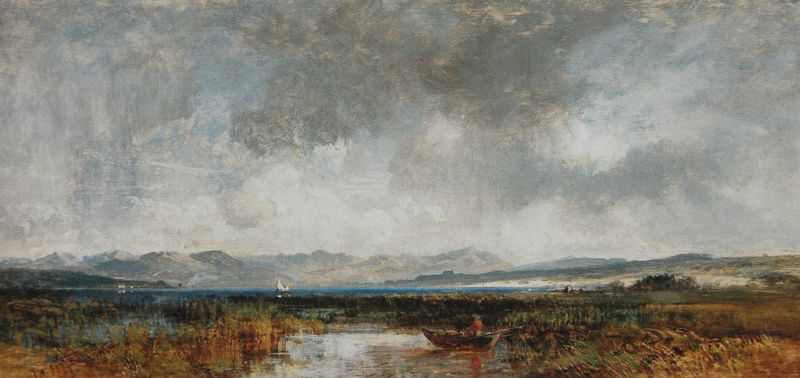
Titel: Der Ammersee mit dem Blick auf das Gebirge
Künstler: Eduard d.Ä. Schleich
Standort: München
Institution: Neue Pinakothek
Schlagwörter: berg, blau, dunkel, gemälde, gewitter, himmel, mann, meer, schatten, wasser, weiß, wolken, aquarell, fluss, gelb, grün, impressionismus, landschaft, ocker, sand, see, ufer, braun, grau, hell, hintergrund, hut, licht, männer, orange, schwarz, gebäude, gras, haus, rot, wiese, wolke, beige, malerei, mensch, spitze, weit, bild, holland, niederlande, spiegel, öl, ferne, gräser, halme, horizont, häuser, hügel, natur, schilf, spiegelung, weite, wind, gewässer, sonne, wiesen, figur, realismus, person, pflanzen, england, traurig, boot, boote, kahn, paddel, ruder, weiher, küste, schiff, schiffe, segel, segelboot, strand, ruhe, düster, perspektive, fischer, schiffer, segelschiff, abstrakt, aplen, berge, gebirge, gipfel, leere, bergkette, dunst, nebel, landschaftsmalerei, idylle, van gogh, stille, friedrich, romantik, querformat, sturm, turner, unwetter, wetter, könig, ruderboot, ruderer, rudern, finster, stimmung, langweilig, reflexion, segler, regen, bayern, heimat, fischerboot, kanu, alpen, seen, bewölkung, moos, schweiz, angel, sumpf, ölmalerei, marsch, pinselstrich, fisch, landschaftsbild, moor, bran, bodensee, torf, horizontal, seegras, seelandschaft, angler, angeln, voralpen, pastel, blöd, schilff, begre, trist, schlecht, schilfrohr, starnberg, blqu, einsamer fischer, gerbirgskette, grau-in-grau, horuzontale, kasper david, schilfgürtel, seegräser, segelbott, tristz, van goyen, voraplen, walchensee, wasserziehen, seegelboote, bergkett, sturmgrau